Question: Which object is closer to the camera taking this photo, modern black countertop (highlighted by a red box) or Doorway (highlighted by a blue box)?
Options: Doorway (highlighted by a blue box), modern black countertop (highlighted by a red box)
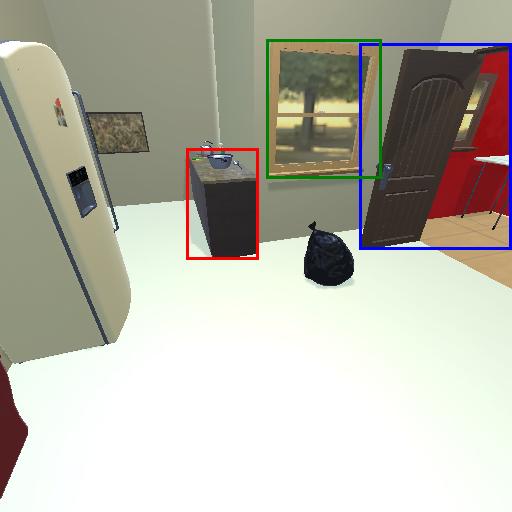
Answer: Doorway (highlighted by a blue box)